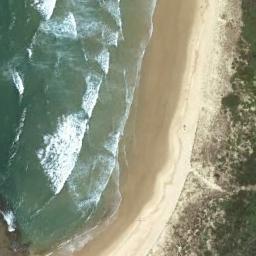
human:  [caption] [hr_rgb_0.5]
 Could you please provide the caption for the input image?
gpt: Huge waves of green seawater beat against the beach with sparse green plants .

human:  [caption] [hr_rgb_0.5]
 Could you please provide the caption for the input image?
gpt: Turquoise waters pouring onto earthy sandy beaches .

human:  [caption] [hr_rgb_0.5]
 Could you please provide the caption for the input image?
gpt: The sea is blue by the beach .

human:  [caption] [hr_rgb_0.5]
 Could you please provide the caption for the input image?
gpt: The beach with brown sand and some green plants on the beach .

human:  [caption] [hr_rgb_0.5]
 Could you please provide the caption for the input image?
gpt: The grass is beside the beach .